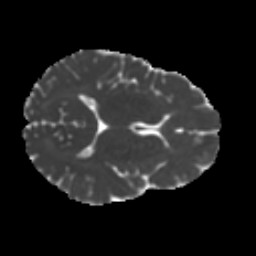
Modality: MD
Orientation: axial
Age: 31
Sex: male
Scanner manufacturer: ge
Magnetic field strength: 3 T
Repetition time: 7.8 s
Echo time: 0.061 s